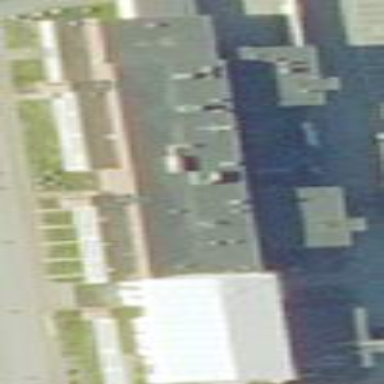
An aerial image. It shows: Police building.